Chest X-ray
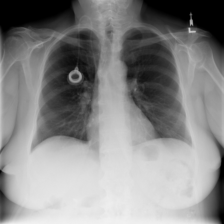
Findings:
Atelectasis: negative
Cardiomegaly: negative
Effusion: negative
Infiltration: negative
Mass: negative
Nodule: negative
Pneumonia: negative
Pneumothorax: negative
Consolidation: negative
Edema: negative
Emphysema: negative
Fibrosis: negative
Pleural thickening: negative
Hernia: negative